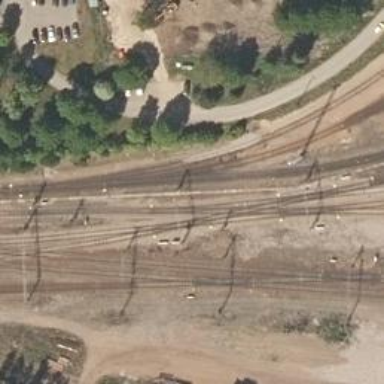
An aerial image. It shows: Railway crossing.